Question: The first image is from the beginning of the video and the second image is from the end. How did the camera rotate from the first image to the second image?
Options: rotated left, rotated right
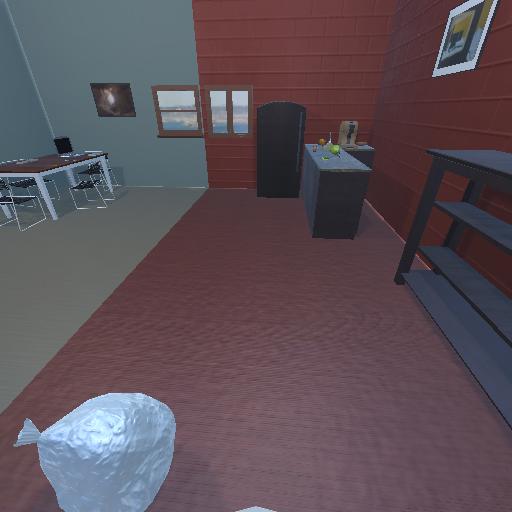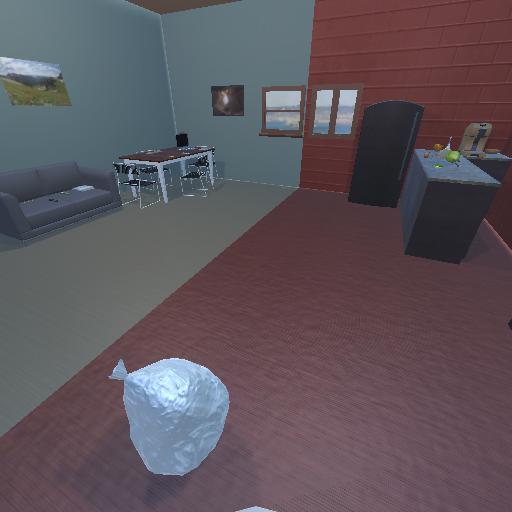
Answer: rotated left